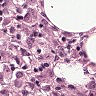
Metastatic tissue present: yes